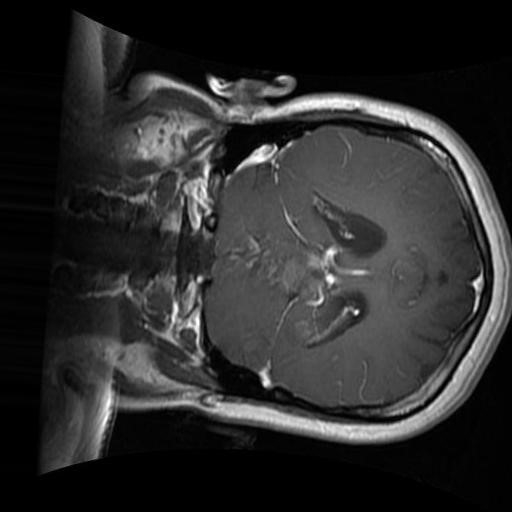
Label: brain_glioma